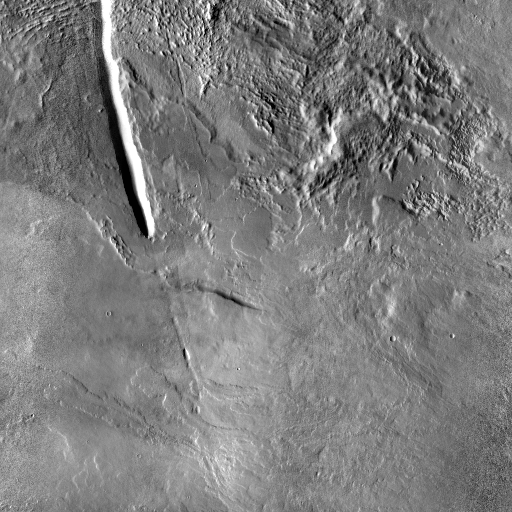
Crater classes present: Background, Other